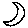
Label: moon